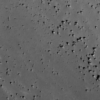
Label: not_dusty